Interaction volume radius: 5 \u00c5
Interaction volume height: 15 \u00c5
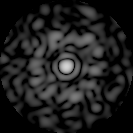
Disorder parameter: 0.7722